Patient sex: M
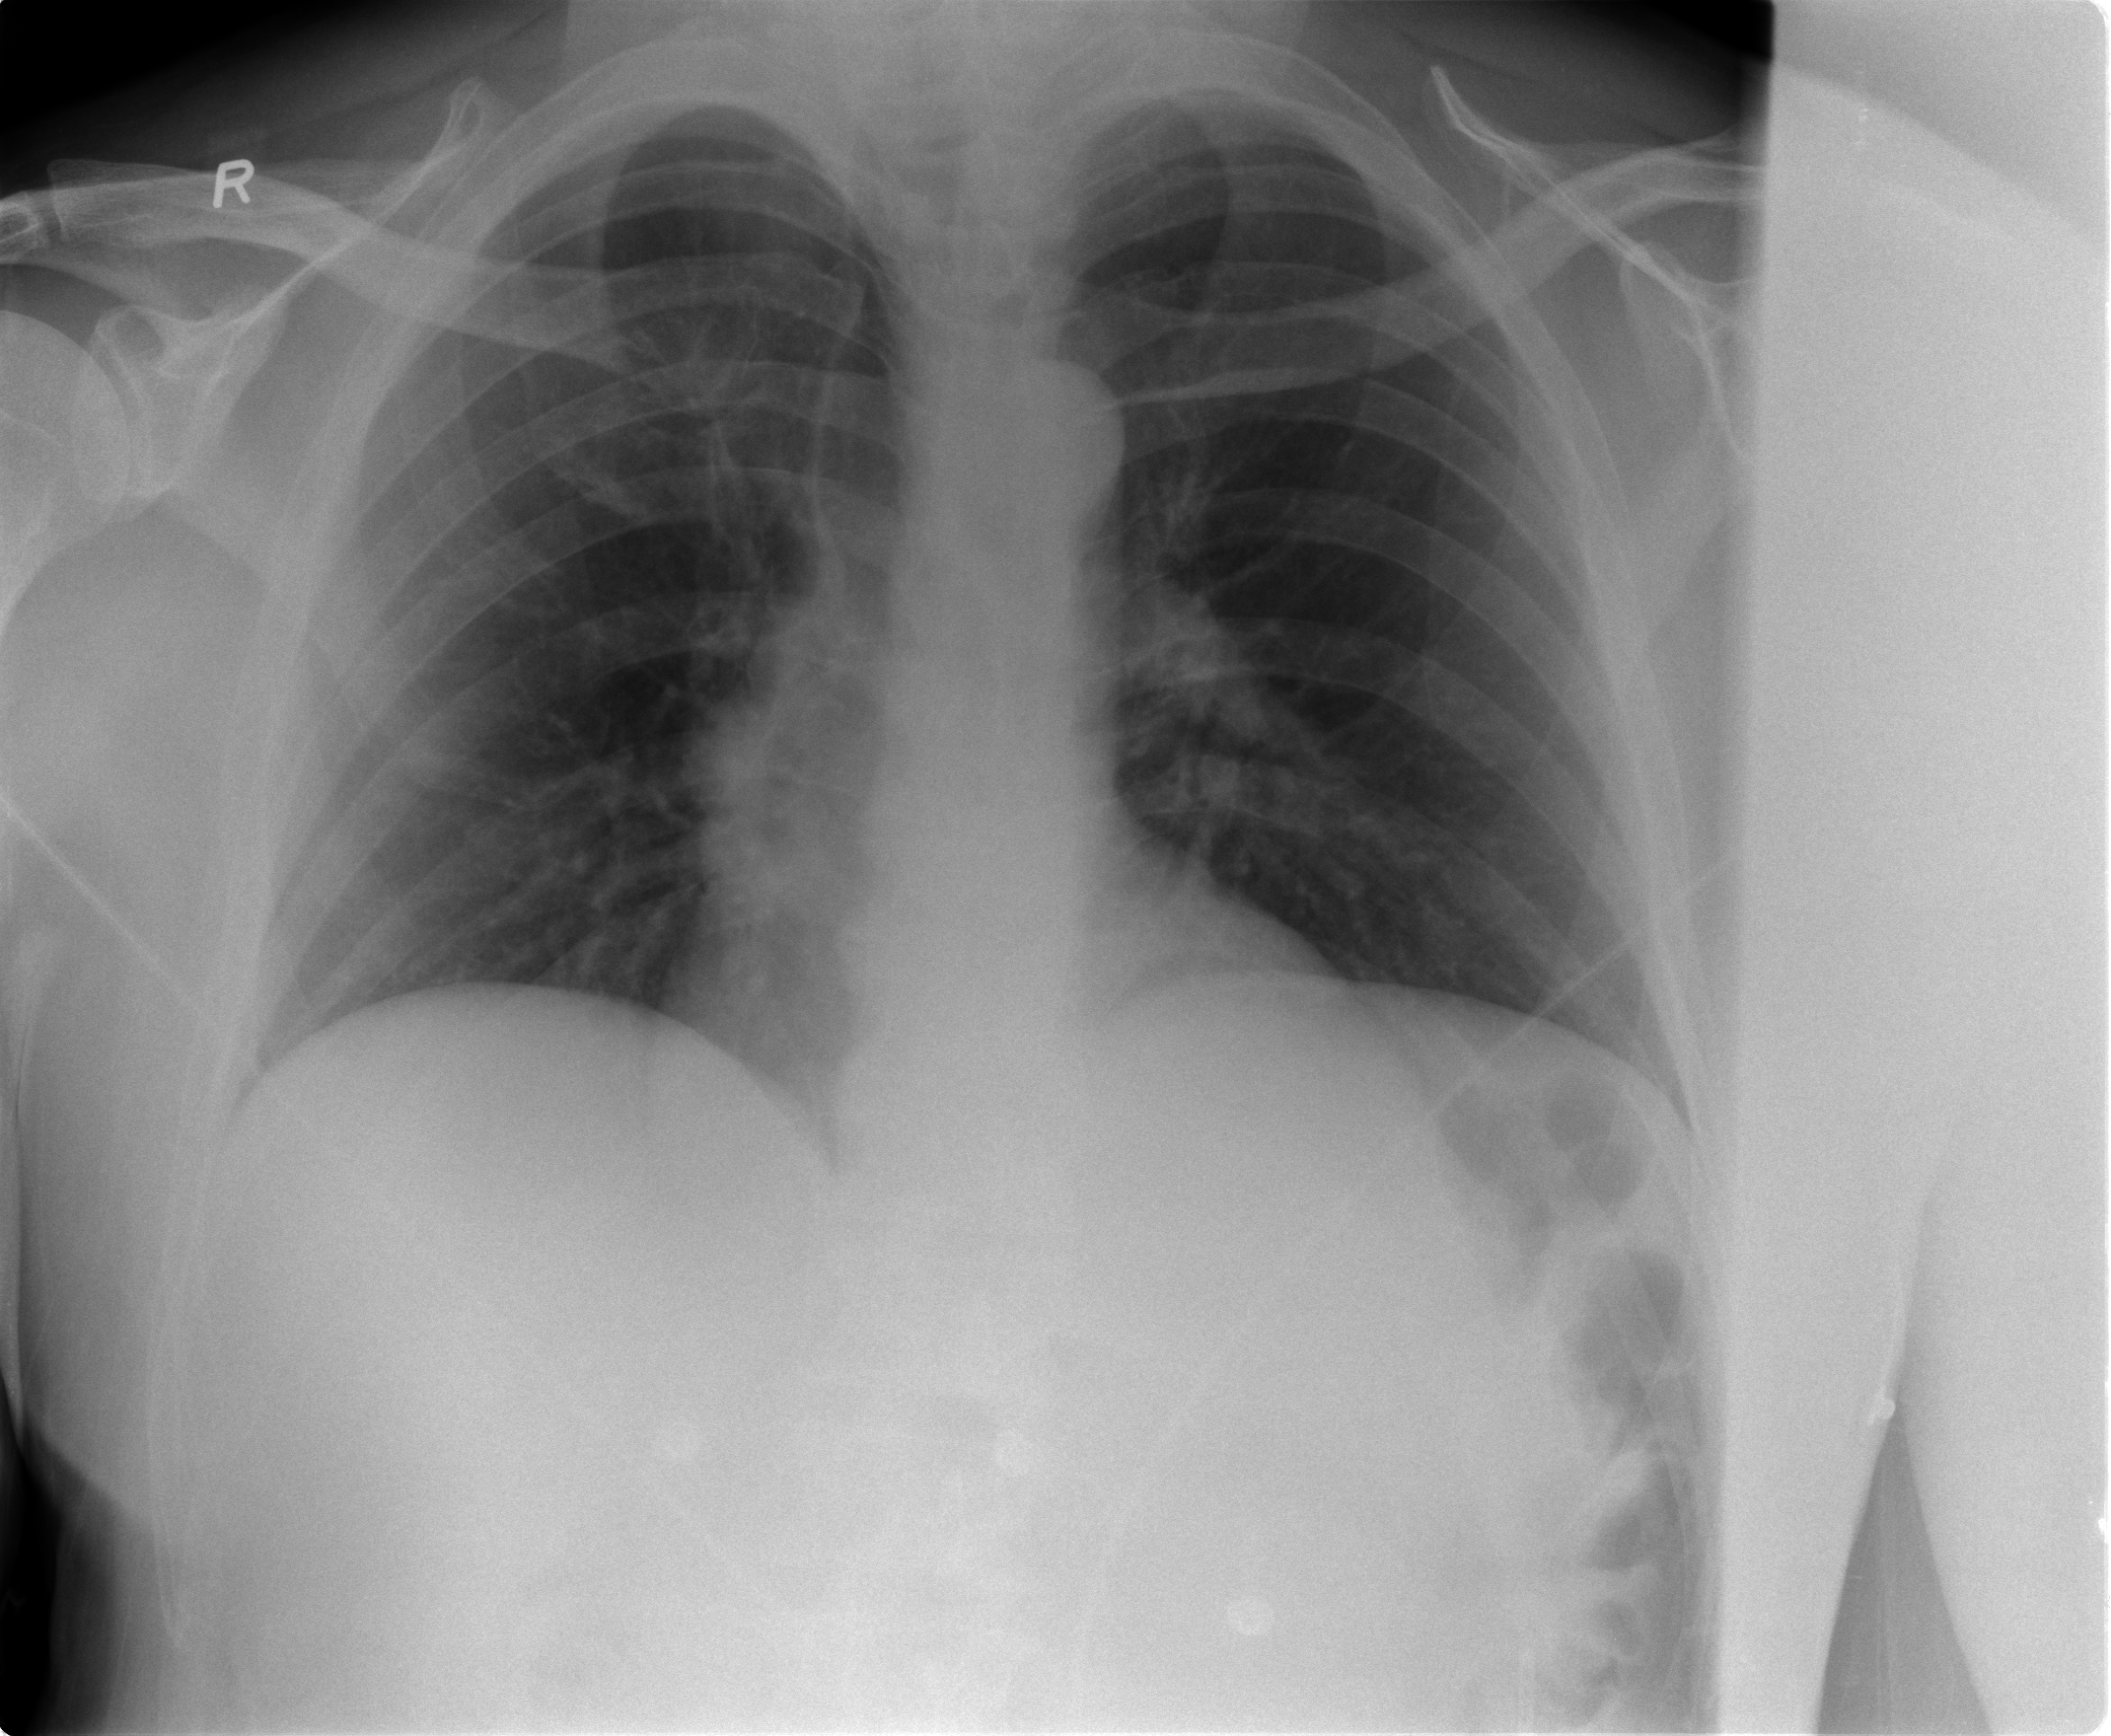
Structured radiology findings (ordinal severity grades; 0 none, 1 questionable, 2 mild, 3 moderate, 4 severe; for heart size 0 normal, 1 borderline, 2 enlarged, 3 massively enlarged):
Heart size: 0
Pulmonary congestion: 2
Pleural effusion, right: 0
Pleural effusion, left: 0
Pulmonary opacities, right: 0
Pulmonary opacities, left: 0
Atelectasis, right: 0
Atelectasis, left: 0